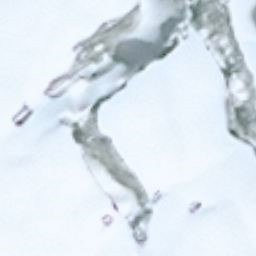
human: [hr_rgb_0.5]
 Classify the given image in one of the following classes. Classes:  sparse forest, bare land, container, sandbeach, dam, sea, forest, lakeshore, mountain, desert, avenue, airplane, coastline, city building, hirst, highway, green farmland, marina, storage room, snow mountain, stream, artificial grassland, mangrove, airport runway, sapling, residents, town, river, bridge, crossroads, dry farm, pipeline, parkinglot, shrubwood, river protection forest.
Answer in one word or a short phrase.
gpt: snow mountain